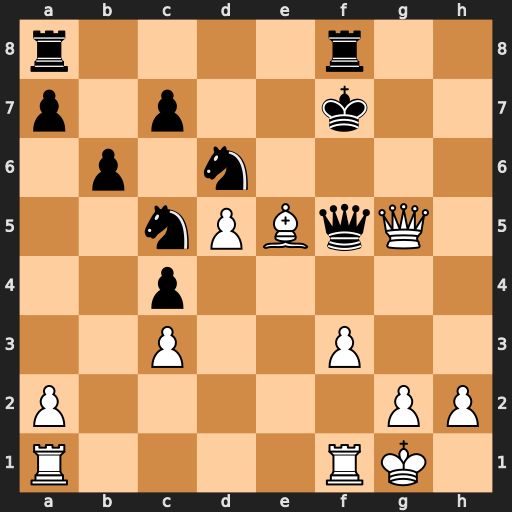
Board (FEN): r4r2/p1p2k2/1p1n4/2nPBqQ1/2p5/2P2P2/P5PP/R4RK1
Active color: w
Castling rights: -
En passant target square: -
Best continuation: Qg7+ Ke8 Qxc7